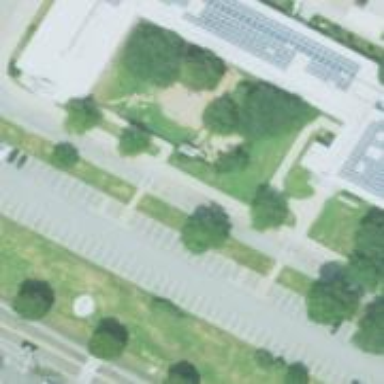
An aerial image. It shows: Parking space.